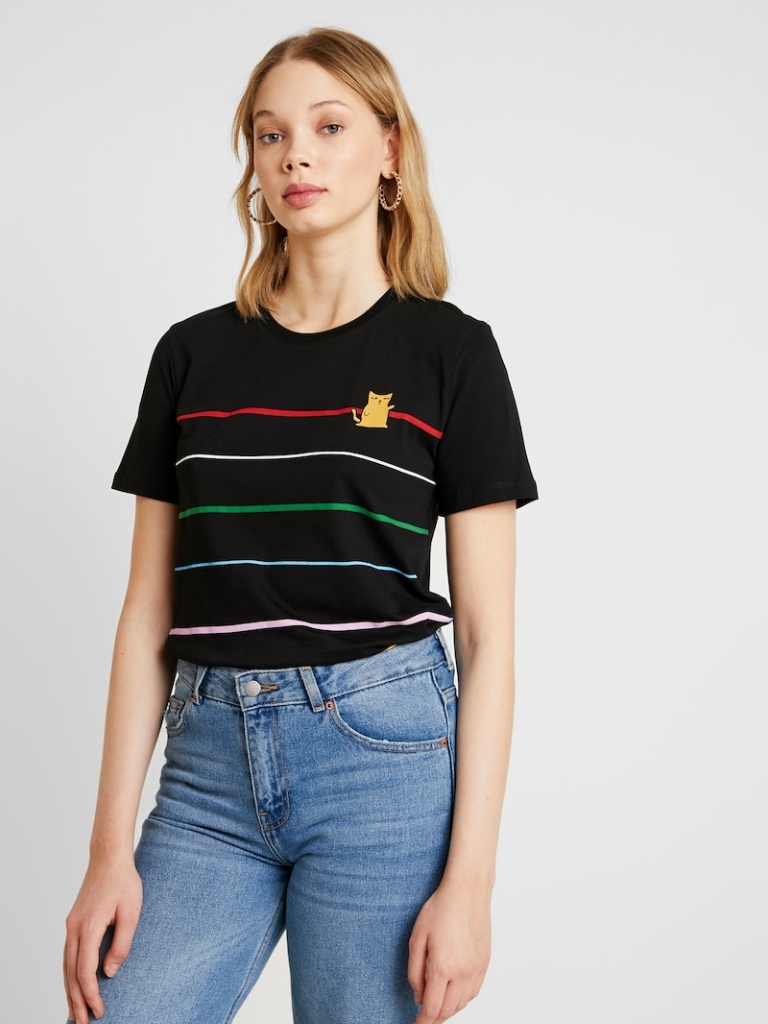
cotton relaxed short sleeve hip length Untucked crew t-shirt